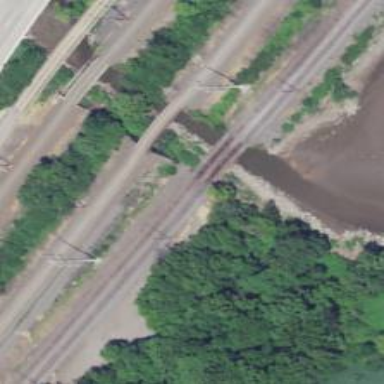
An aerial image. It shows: Bridge with electrified railway tracks featuring contact line.